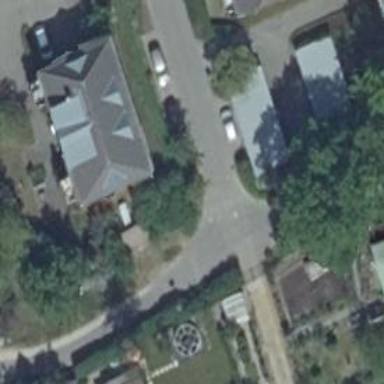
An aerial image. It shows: Asphalt road designated as living street.